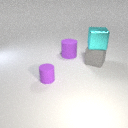
large gray rubber cube below large cyan metal cube